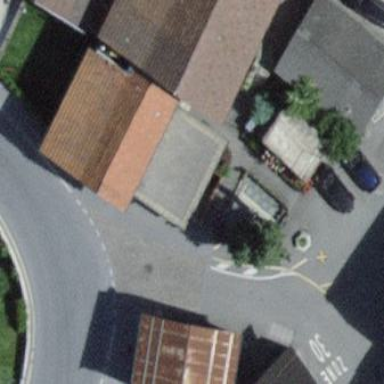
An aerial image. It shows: Building that houses restaurant.